Question: I am to write some jquery so that i can draw it like attached image.
All will be static.
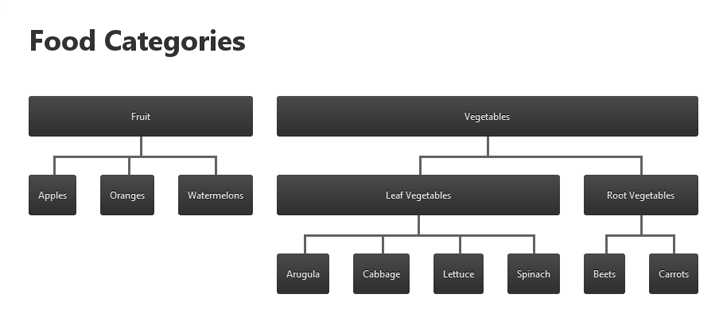
Answer: Here is a great JQuery pluggin called <URL> with full documentation. It should help you to get started.
<URL>